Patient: sex M, age 68
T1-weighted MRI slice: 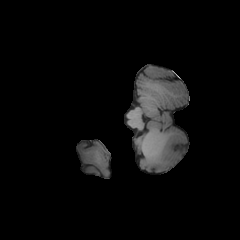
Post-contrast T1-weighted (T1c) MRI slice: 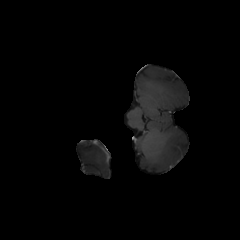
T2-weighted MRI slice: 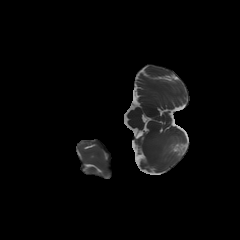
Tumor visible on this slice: no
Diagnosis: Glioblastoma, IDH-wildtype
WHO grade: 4